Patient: sex M, age 68
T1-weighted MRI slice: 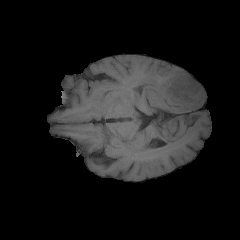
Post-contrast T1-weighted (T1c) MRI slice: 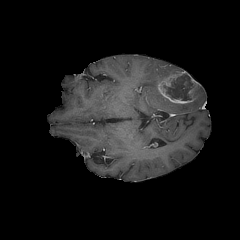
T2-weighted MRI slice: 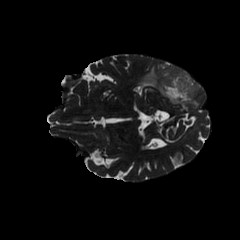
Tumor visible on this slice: yes
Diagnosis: Glioblastoma, IDH-wildtype
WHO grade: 4